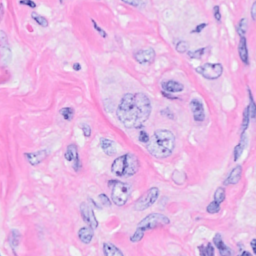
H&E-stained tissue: Breast